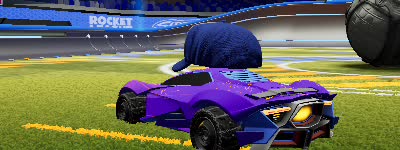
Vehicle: werewolf